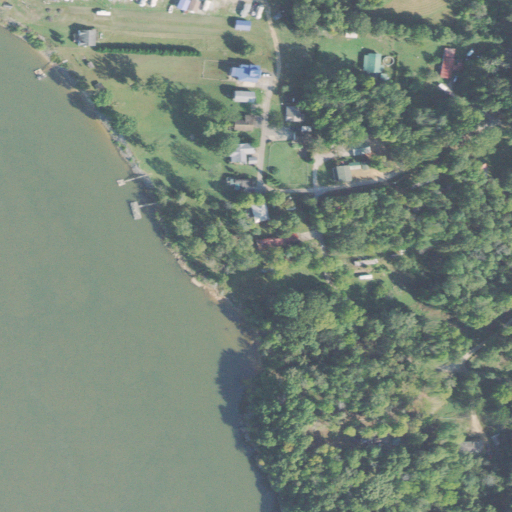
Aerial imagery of cliff(s) in Tennessee named Jennings Bluff containing open water, deciduous forest, pasture, open development, mixed forest, low intensity development, medium intensity development, woody wetlands, and barren land